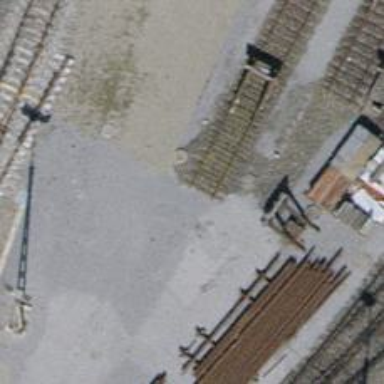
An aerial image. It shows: Railway buffer stop.